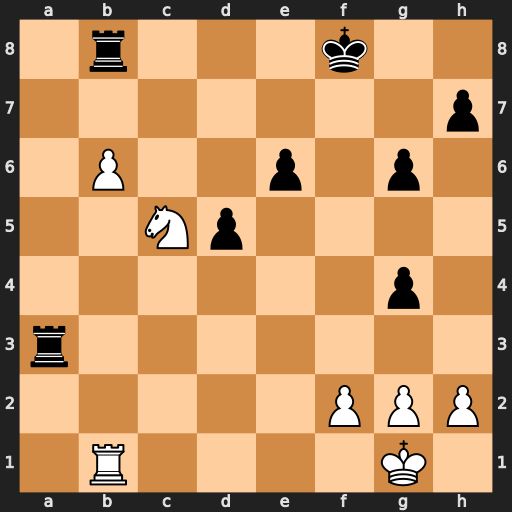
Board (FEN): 1r3k2/7p/1P2p1p1/2Np4/6p1/r7/5PPP/1R4K1
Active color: w
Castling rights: -
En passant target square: -
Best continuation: Nd7+ Kg7 Nxb8